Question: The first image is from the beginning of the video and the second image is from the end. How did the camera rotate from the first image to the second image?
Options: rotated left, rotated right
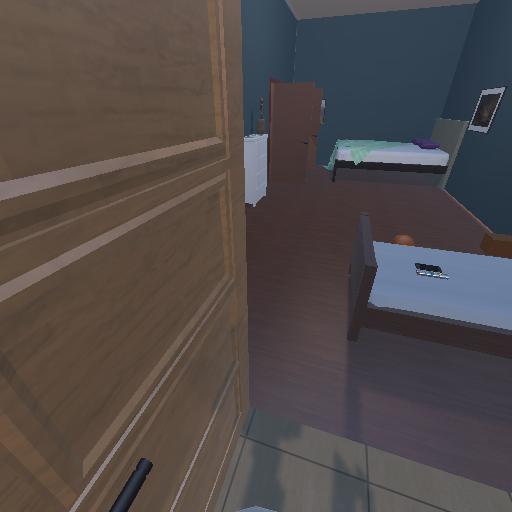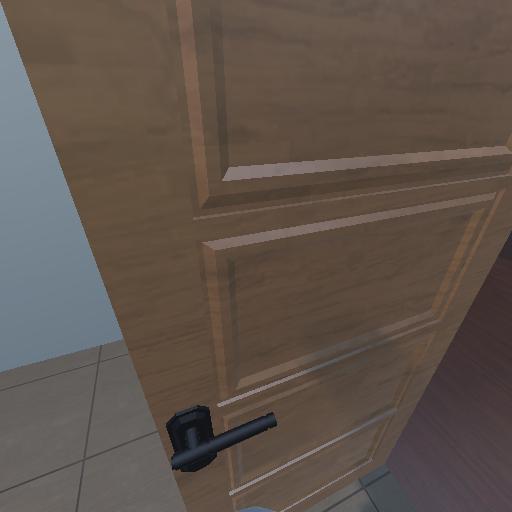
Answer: rotated left